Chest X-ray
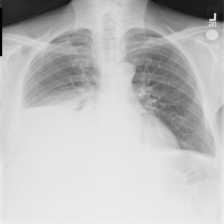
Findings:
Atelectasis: negative
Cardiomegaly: negative
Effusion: positive
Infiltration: negative
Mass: negative
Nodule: negative
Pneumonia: negative
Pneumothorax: positive
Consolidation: negative
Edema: negative
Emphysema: positive
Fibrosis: negative
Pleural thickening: negative
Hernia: negative